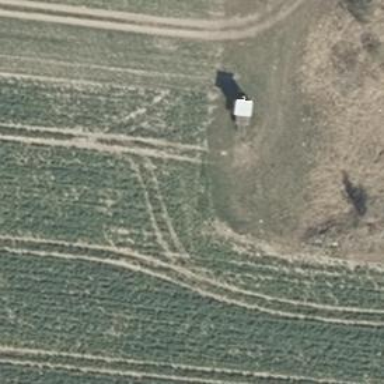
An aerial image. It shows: Shelter that serves as hunting stand.